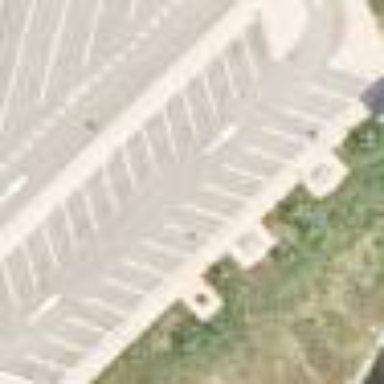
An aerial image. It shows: Parking area with asphalt surface.